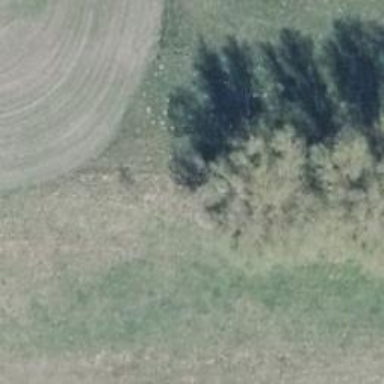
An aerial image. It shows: Row of trees in natural setting.